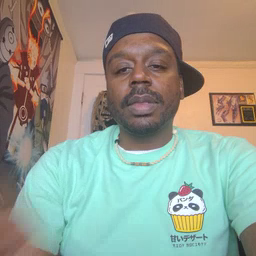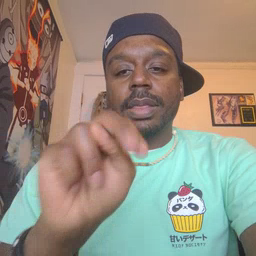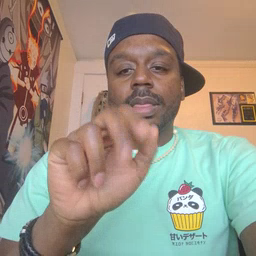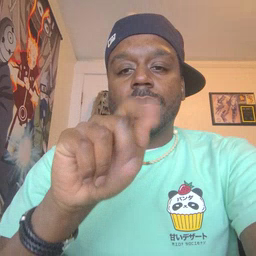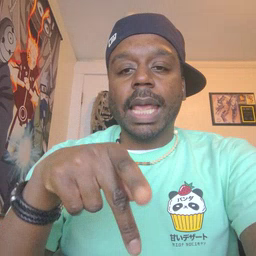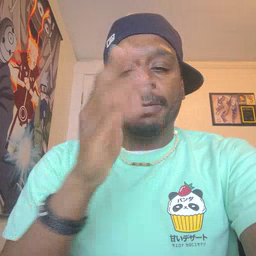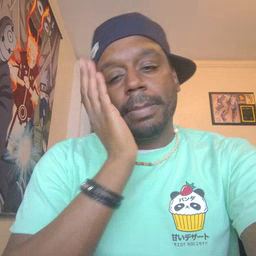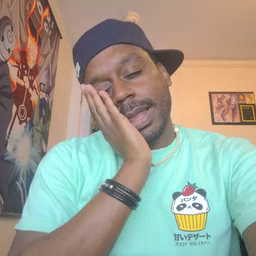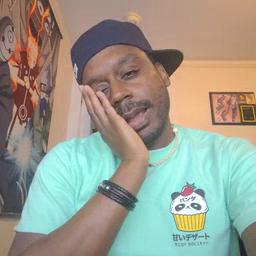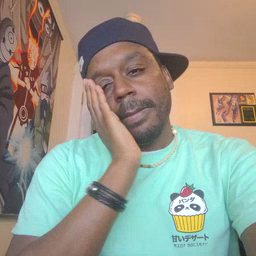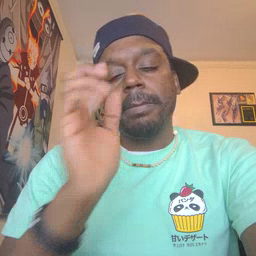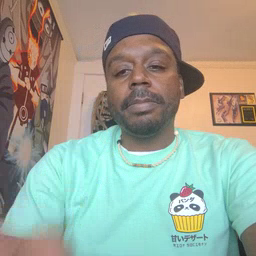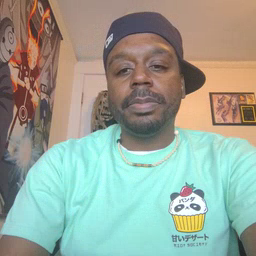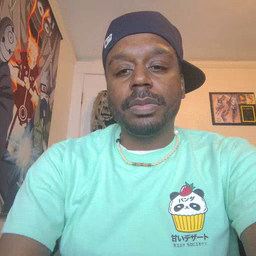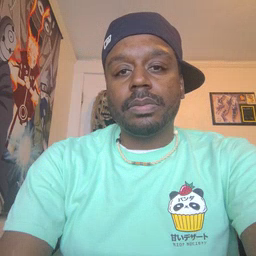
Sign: nap